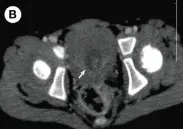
CT and MRI of the patient before surgery. (B) CT enhanced scan showed moderate round enhancement of the lesion capsule and small flake-enhanced high-density shadows in the lesion parenchyma.
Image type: radiology (ct)